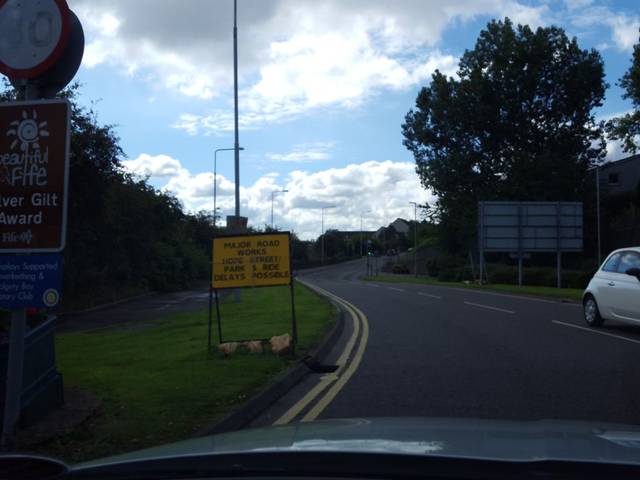
Region: United Kingdom
Coordinates: 56.037, -3.396